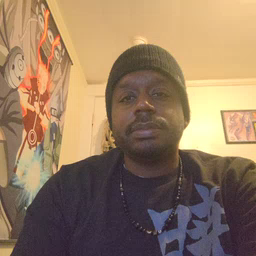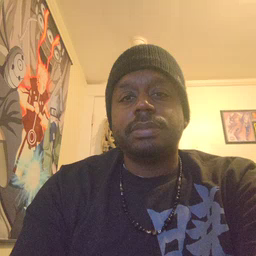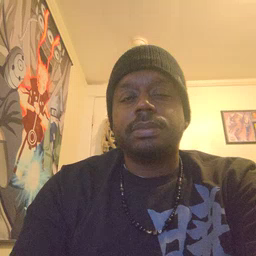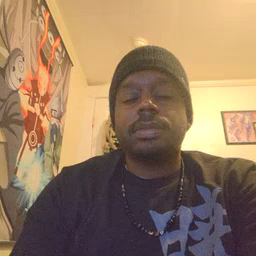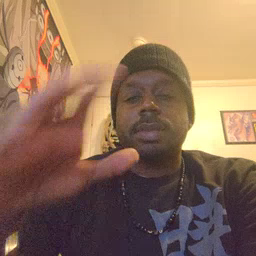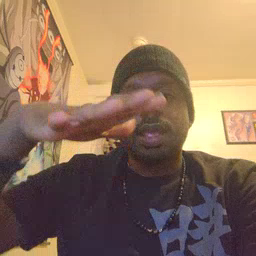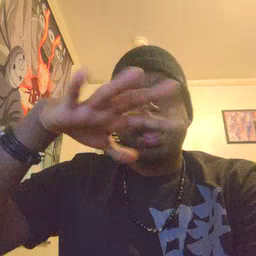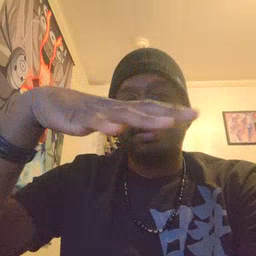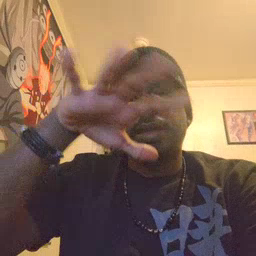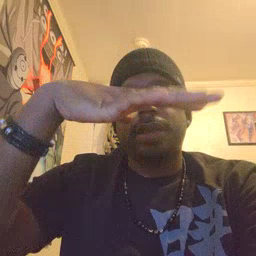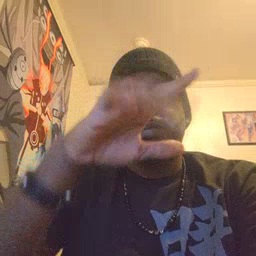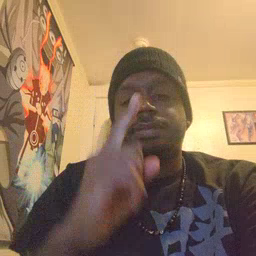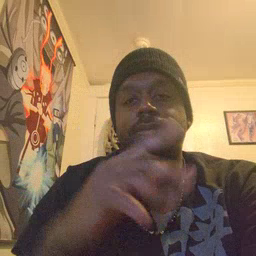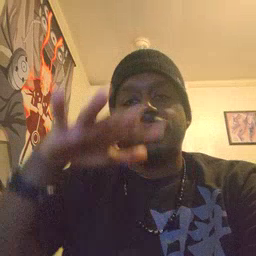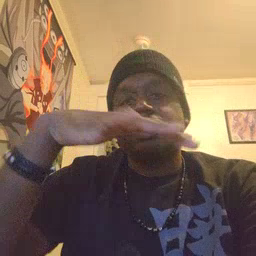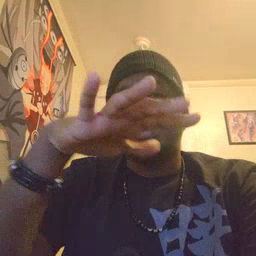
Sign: helicopter